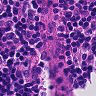
Metastatic tissue present: no